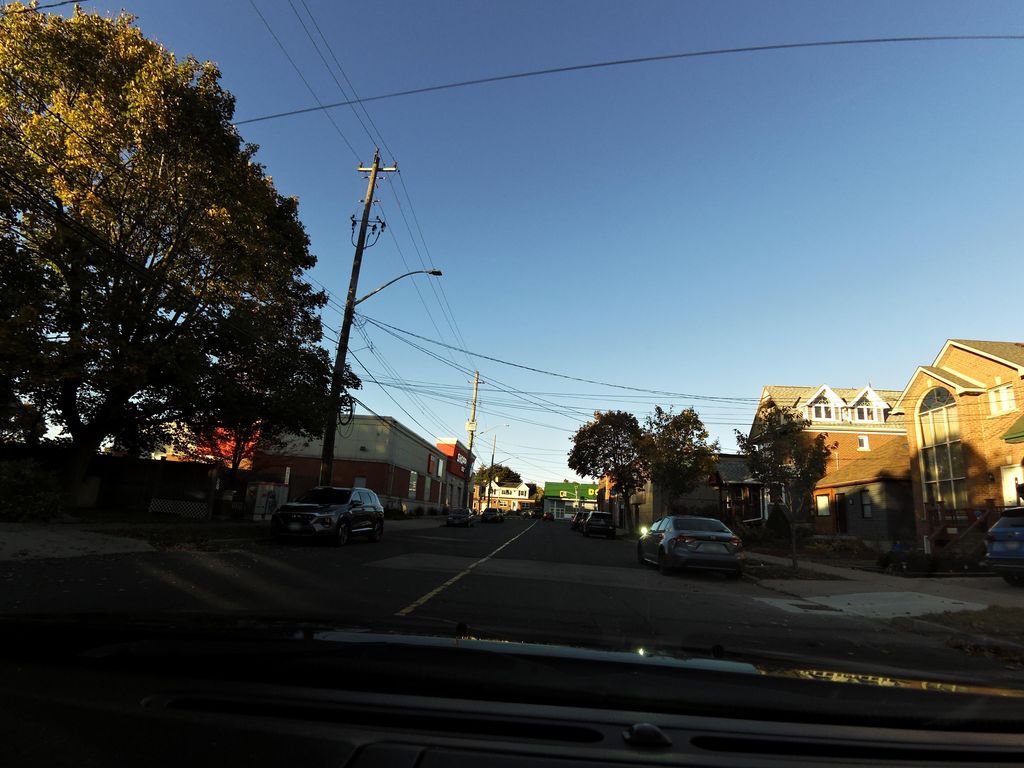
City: hamilton